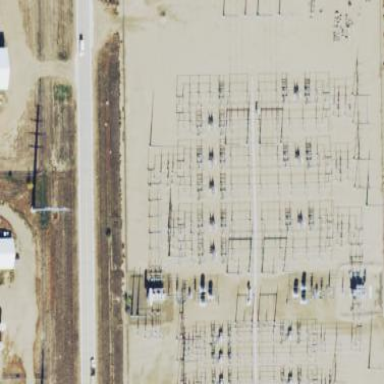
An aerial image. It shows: Transmission level substation.